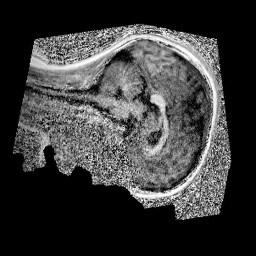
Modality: UNIT1
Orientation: sagittal
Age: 9
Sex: male
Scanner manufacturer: siemens
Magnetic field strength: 3 T
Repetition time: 4 s
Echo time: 0.00299 s